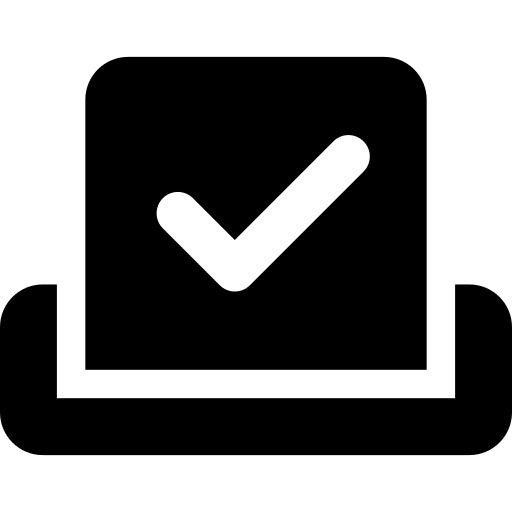
Tags: icon, FontAwesome, fa-icon, solid, check, to, slot